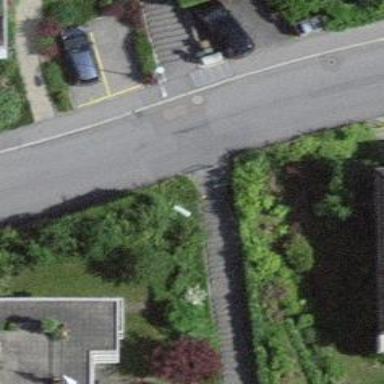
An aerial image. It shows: Kerb barrier.